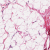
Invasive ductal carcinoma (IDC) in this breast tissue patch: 0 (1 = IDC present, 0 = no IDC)